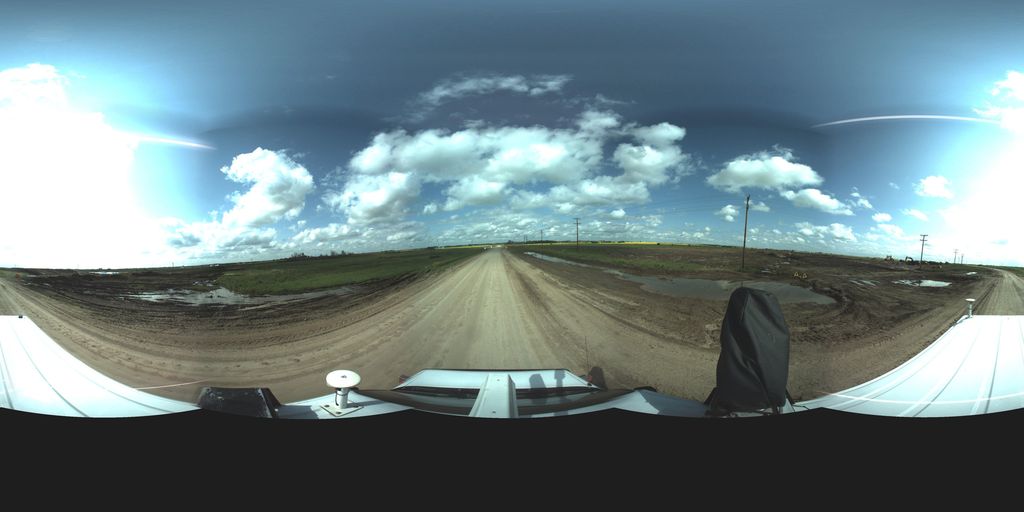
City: saskatoon